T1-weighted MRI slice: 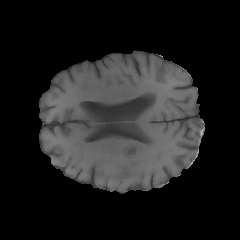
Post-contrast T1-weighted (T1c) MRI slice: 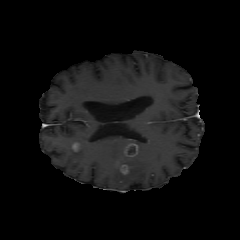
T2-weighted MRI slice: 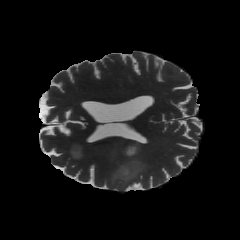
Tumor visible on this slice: yes